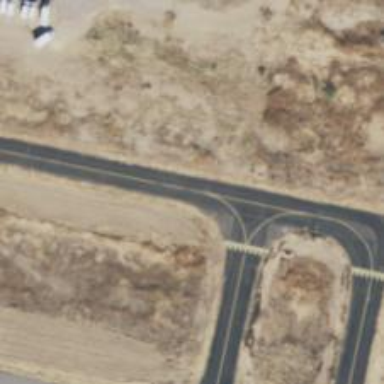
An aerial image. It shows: Asphalt taxiway in the airport.